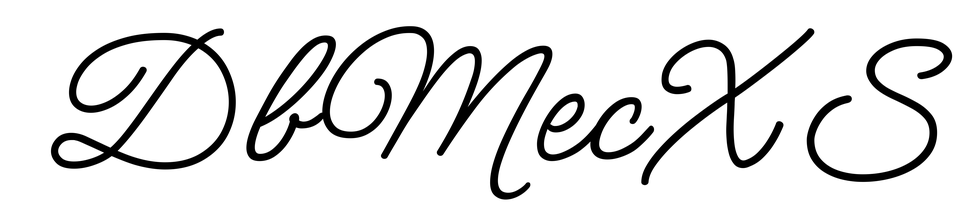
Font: MeowScript-Regular